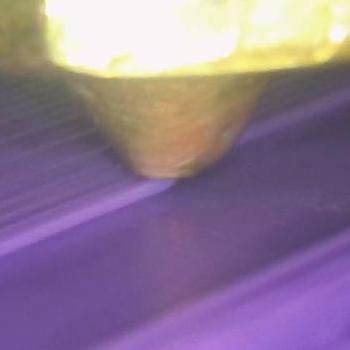
Flow rate: 61%